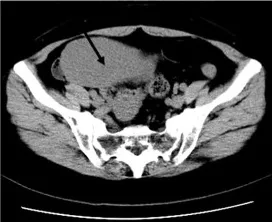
(C) CTU revealed a cyst measuring 9.9 x 5.7 cm in the right pelvic cavity, exhibiting a CT value of approximately 39 HU.
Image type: radiology (ct)